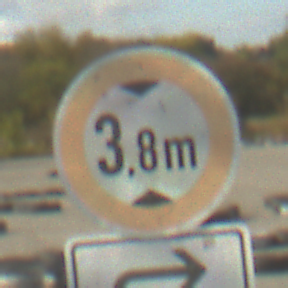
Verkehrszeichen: TatsaechlicheHoehe
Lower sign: RichtungsangabeDurchPfeile5
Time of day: MorningAfternoon
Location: Outdoor (RoadRail)
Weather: PartlyCloudy
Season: NotSpecified
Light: Natural